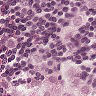
Metastatic tissue present: yes